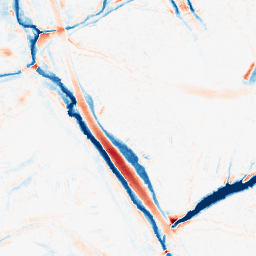
Category: morphological
Decomposition family: morphological
Decomposition parameters: operation: average
size: 10
Upsampling method: quartic
Upsampling parameters: scale: 4
Upsampling scale: 4